Question: The app contains content view and swipe menu view. The swipe menu is 'UITableView' and it's part of the content view. In the swipe menu is 'UISlider'. I added target for 'touchUpInside' and 'touchUpOutside' actions. When I drag the slider thumb and change value slowly, I can set value as usual. When I do it quickly then the thumb slider stuck near the start position of slider thumb and never set the value. I don't know if it's important but for sure I have to write that I register 'UIPanGestureRecognizer' in content view controller (view of content view). For sure I'm adding picture of structure.

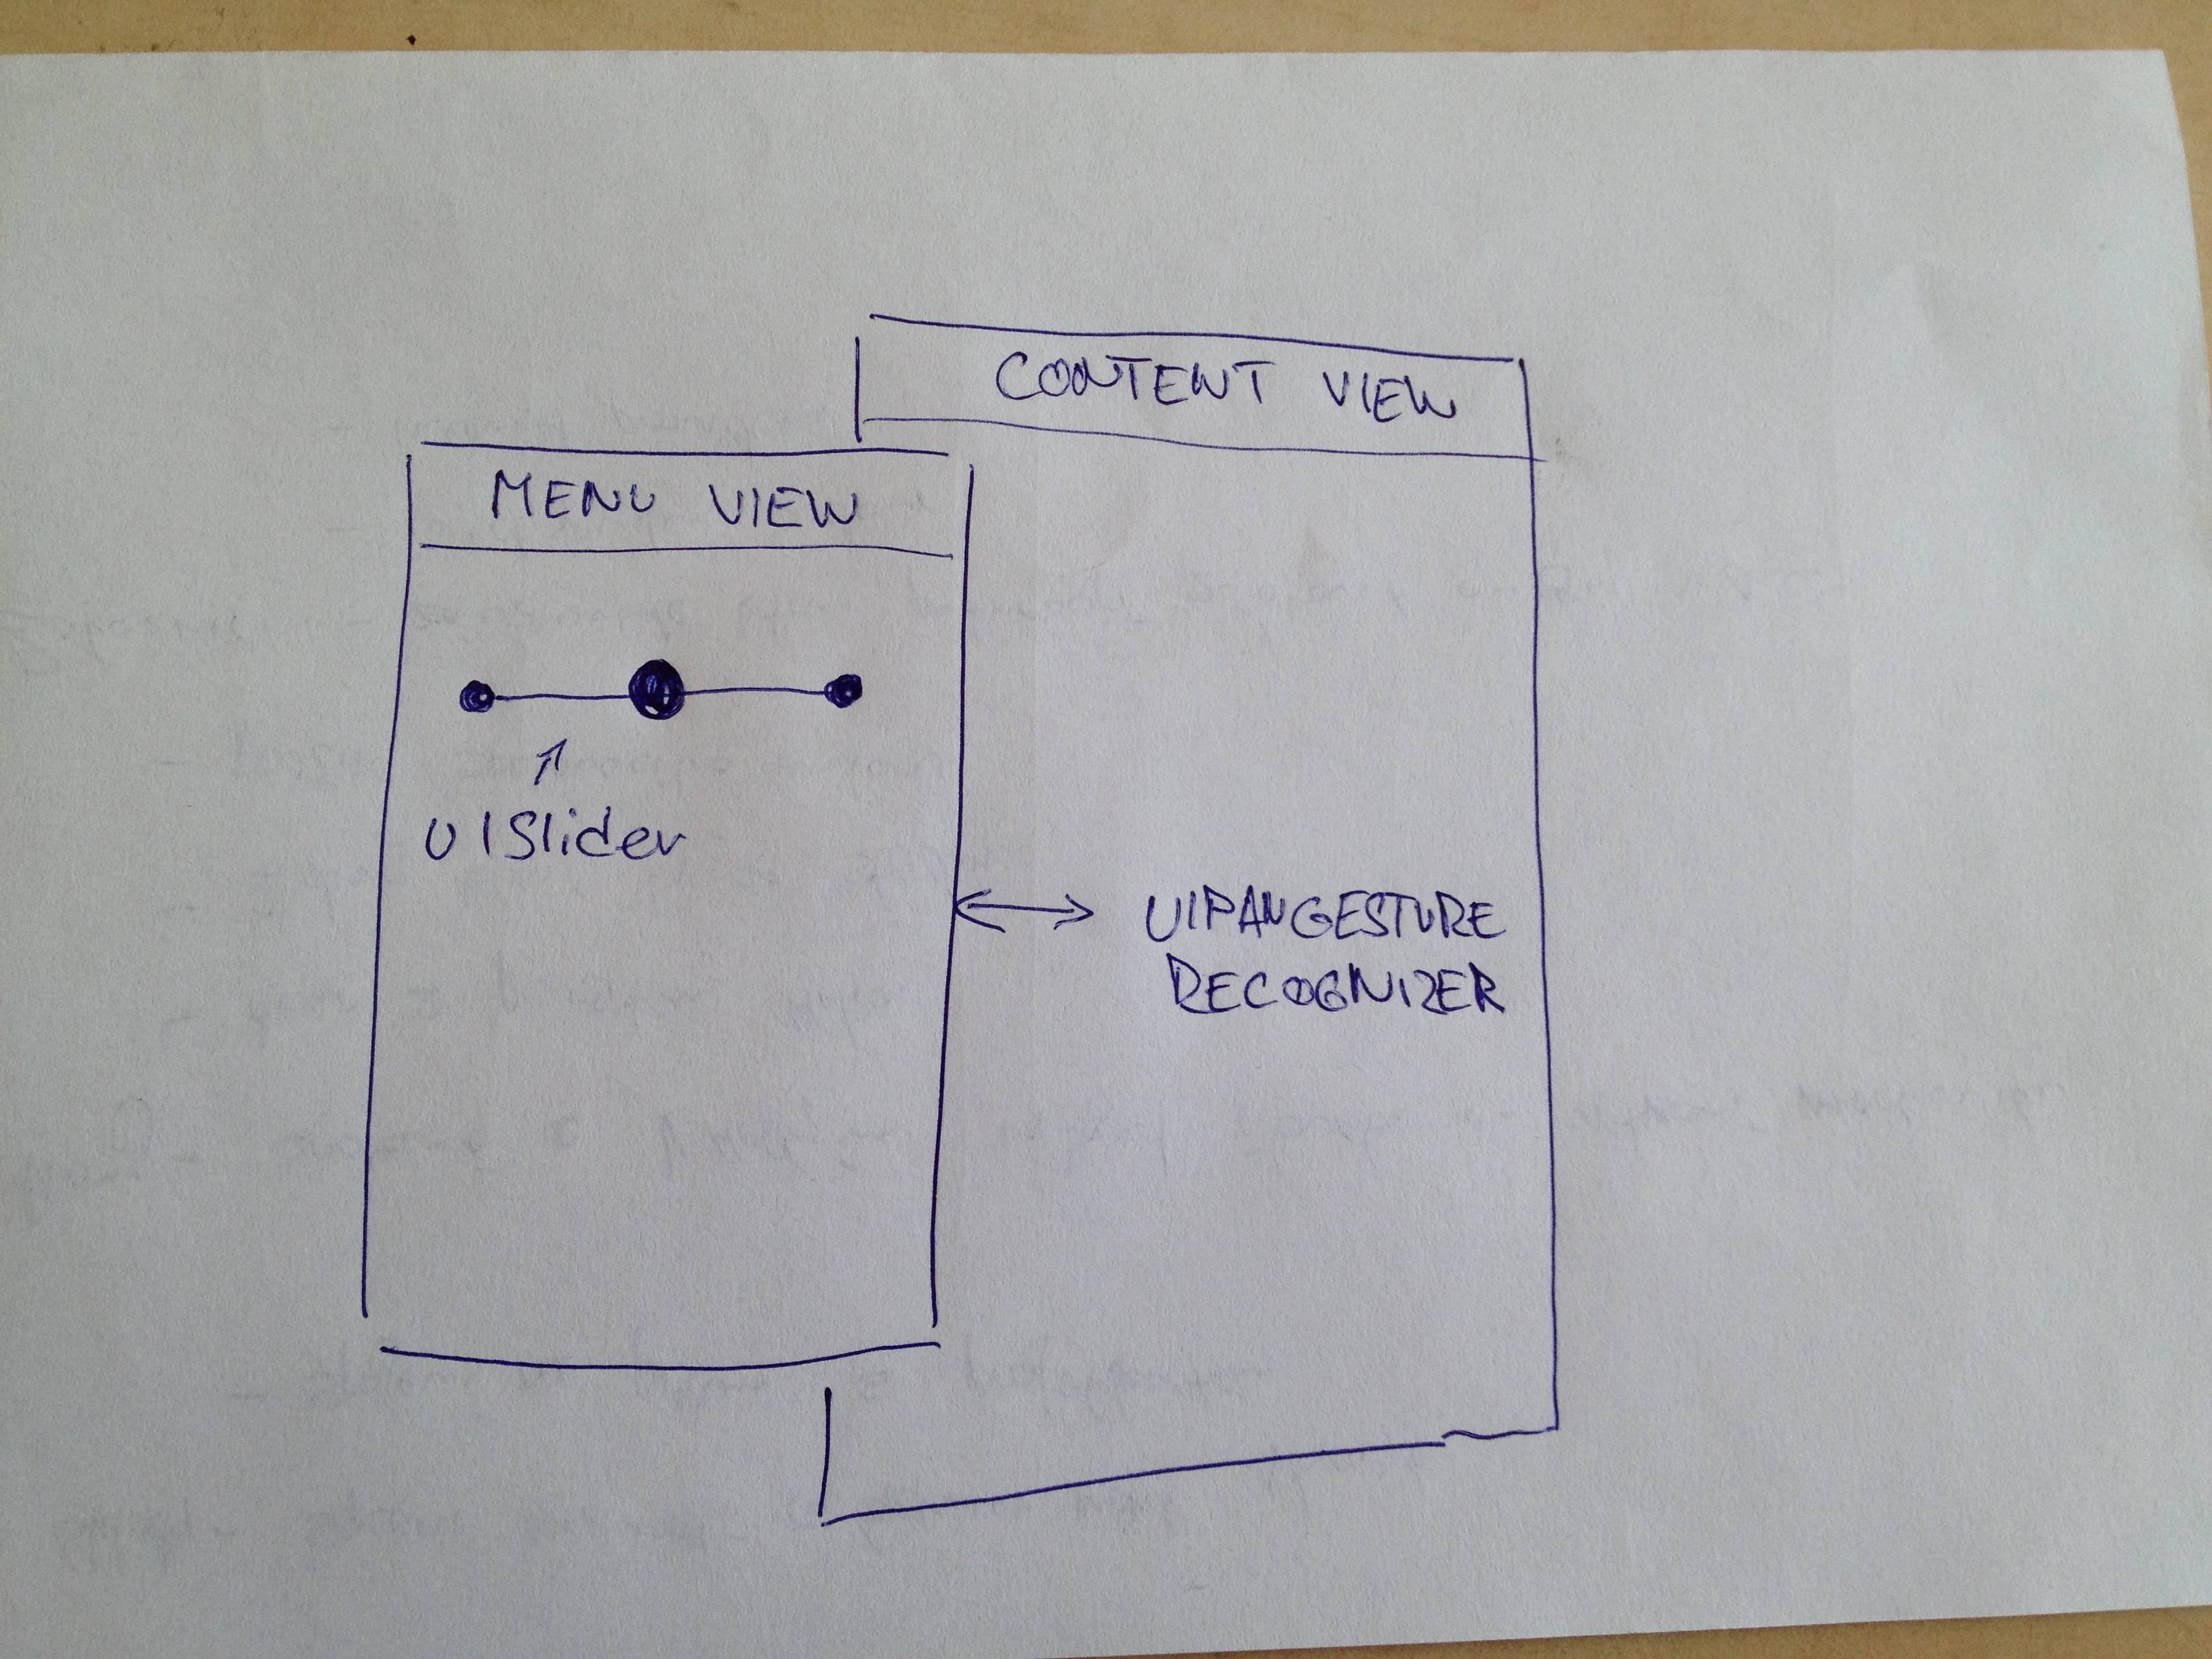
Answer: I've already solved it. It was issue with UIPanGestureRecognizer. The code:
'''
- (IBAction)panGesture:(UIPanGestureRecognizer *)recognizer {
if ([recognizer.view isKindOfClass:[UISlider class]] || self.movieViewController) {
return;
}
if (recognizer.state == UIGestureRecognizerStateBegan) {
startLocation = [recognizer locationInView:self.view];
if (startLocation.x < 25) {
[self.menuContainerViewController reloadData];
[self hideBubble];
}
}
if (isMenuShown) {
if (startLocation.x > self.view.frame.size.width - 25) {
CGPoint stopLocation = [recognizer locationInView:self.view];
CGFloat distance = -self.view.frame.size.width + stopLocation.x;
[self movementAnimation:distance];
}
}
else {
if (startLocation.x < 25) {
CGPoint stopLocation = [recognizer locationInView:self.view];
CGFloat distance = -self.view.frame.size.width + stopLocation.x;
[self movementAnimation:distance];
}
}
if (recognizer.state == UIGestureRecognizerStateEnded) {
CGRect frame = self.menuContainerViewController.view.frame;
if (frame.origin.x + frame.size.width > self.view.frame.size.width / 2) {
[self slideInAnimation];
}
else {
[self slideOutAnimation];
}
}
}
'''
And I added into my UIViewController:
'''
- (BOOL)gestureRecognizer:(UIGestureRecognizer *)gestureRecognizer shouldReceiveTouch:(UITouch *)touch {
if ([touch.view isKindOfClass:[UISlider class]]) {
return NO;
}
return YES;
}
'''
Now it works like a boss!